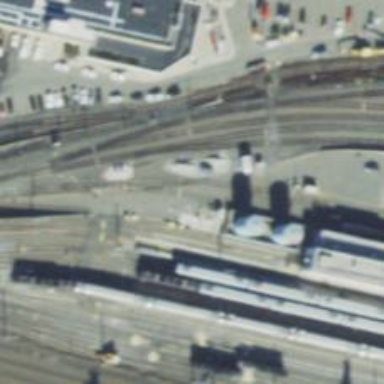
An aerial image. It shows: Railway yard.